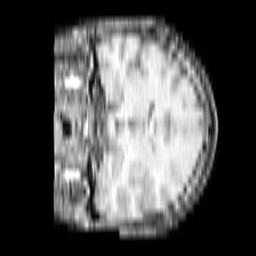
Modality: T1w
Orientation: coronal
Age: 53
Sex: male
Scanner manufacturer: philips
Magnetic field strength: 1.5 T
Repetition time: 0.1849 s
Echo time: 0.001856 s